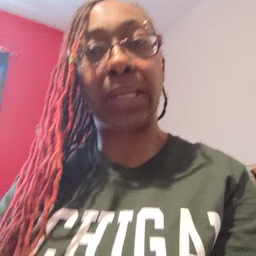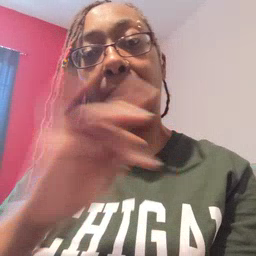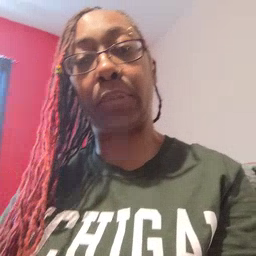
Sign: empty